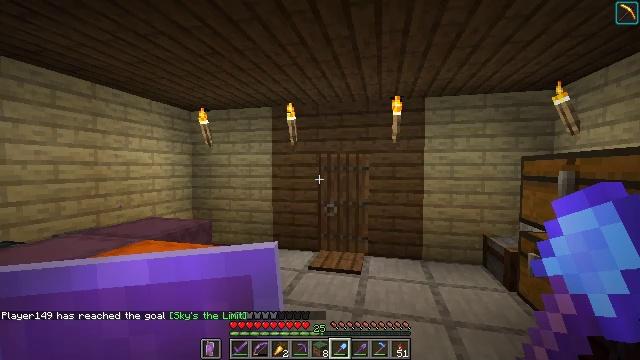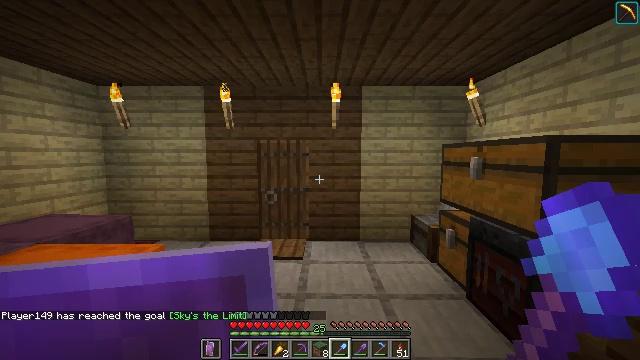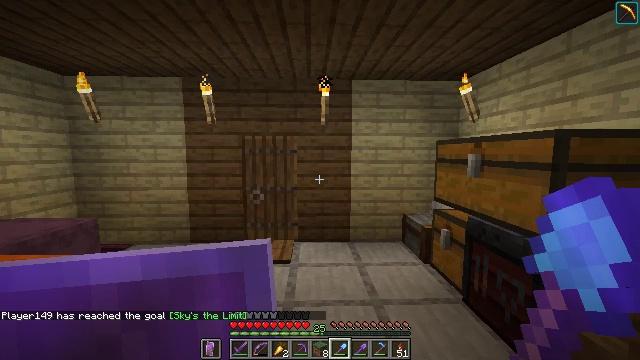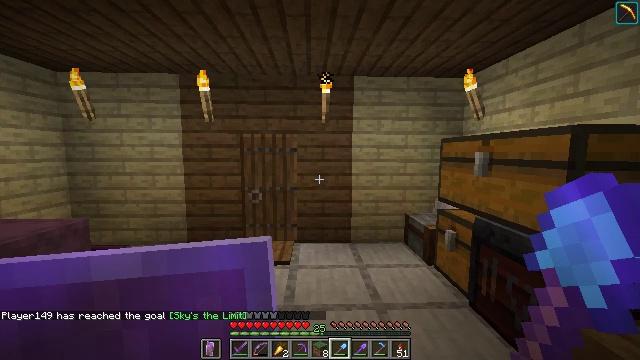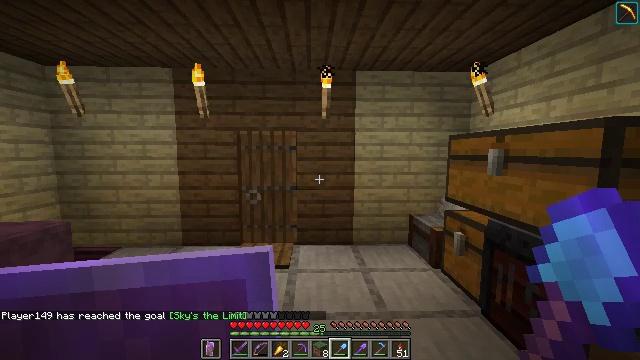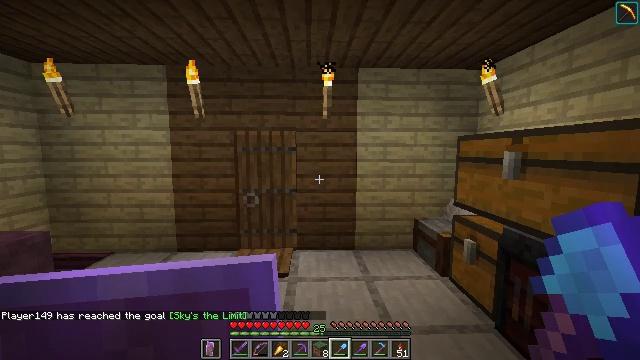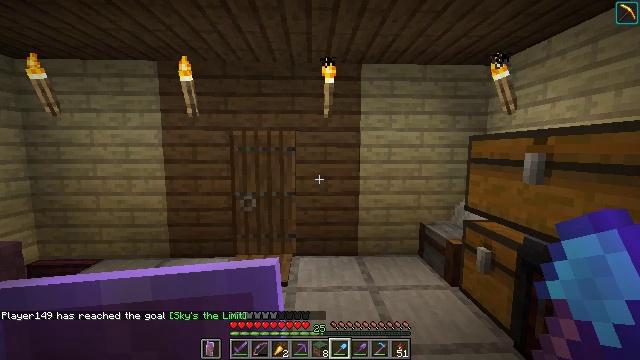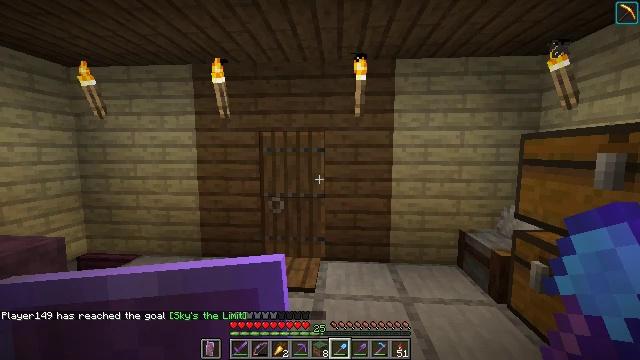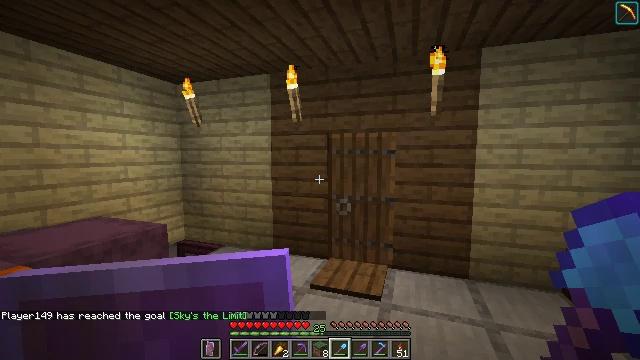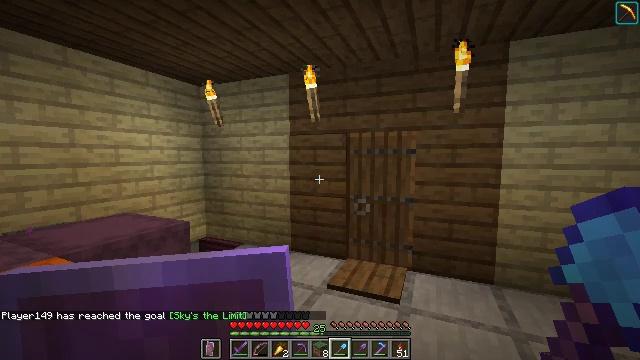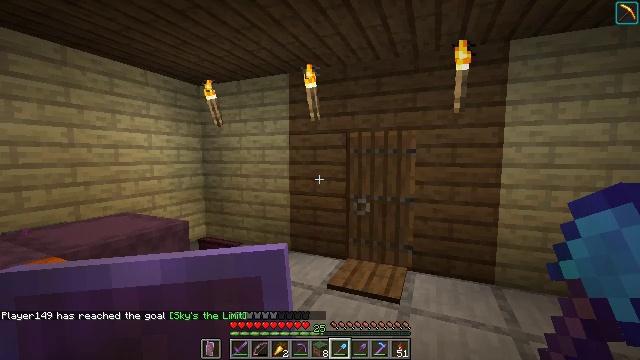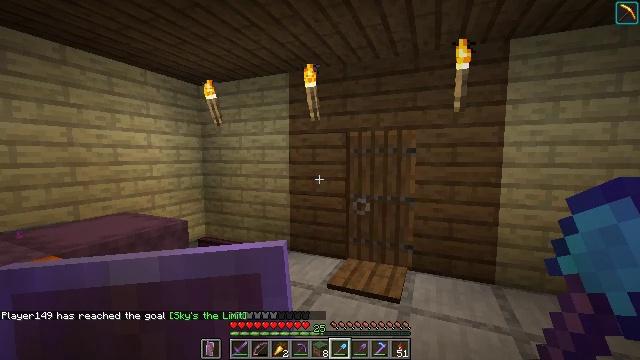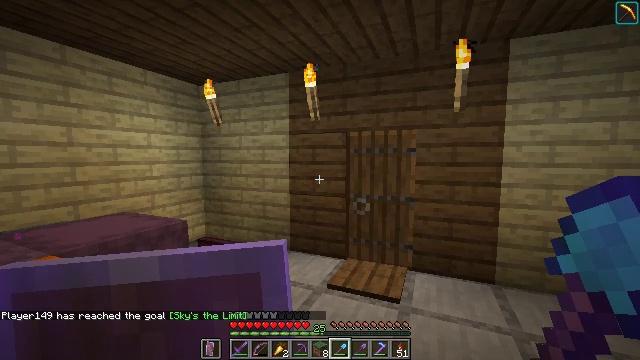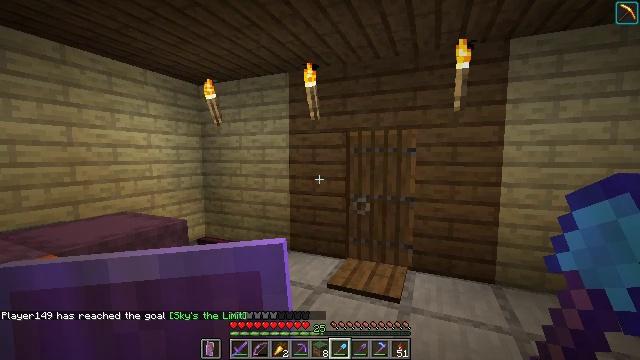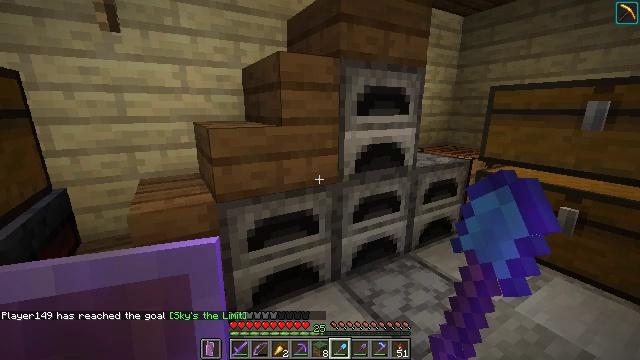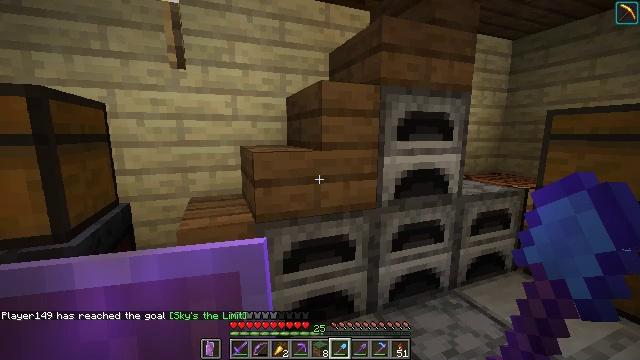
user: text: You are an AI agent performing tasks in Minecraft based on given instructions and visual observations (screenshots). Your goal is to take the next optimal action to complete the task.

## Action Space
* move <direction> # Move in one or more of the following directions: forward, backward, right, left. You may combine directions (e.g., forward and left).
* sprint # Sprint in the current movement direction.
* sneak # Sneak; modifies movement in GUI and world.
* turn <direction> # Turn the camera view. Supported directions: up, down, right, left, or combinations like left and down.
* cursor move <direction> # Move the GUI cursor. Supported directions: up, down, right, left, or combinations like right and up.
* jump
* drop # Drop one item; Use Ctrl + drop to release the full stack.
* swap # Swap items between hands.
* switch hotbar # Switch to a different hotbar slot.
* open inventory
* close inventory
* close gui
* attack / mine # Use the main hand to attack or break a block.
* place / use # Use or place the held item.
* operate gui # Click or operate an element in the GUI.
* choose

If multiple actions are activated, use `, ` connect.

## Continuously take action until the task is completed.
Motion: motion action
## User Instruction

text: Break the fern to clear the area.
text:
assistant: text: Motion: move forward, turn right and down
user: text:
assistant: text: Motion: move forward, turn right
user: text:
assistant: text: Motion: move forward
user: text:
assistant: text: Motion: move forward
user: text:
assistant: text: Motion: move forward
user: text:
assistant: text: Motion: no_op
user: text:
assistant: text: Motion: turn left
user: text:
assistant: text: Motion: turn left
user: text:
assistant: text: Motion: turn left
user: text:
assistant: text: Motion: no_op
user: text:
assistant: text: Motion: no_op
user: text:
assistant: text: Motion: no_op
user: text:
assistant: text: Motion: no_op
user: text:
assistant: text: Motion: turn right and down
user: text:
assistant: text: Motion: turn left and up
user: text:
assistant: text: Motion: no_op
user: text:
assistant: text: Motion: no_op
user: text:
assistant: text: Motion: no_op
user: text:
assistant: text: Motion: no_op
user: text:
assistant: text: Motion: turn left
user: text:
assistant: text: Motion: turn left and down
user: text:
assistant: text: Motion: turn left
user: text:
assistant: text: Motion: turn left and down
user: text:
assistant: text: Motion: move forward, turn left and down
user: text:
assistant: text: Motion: move forward, turn left
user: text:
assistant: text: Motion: move forward
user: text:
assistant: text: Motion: move forward
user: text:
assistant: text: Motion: move forward, sprint, turn right
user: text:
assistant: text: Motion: move forward, sprint, turn right
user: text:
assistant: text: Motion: move forward, sprint, turn right, jump